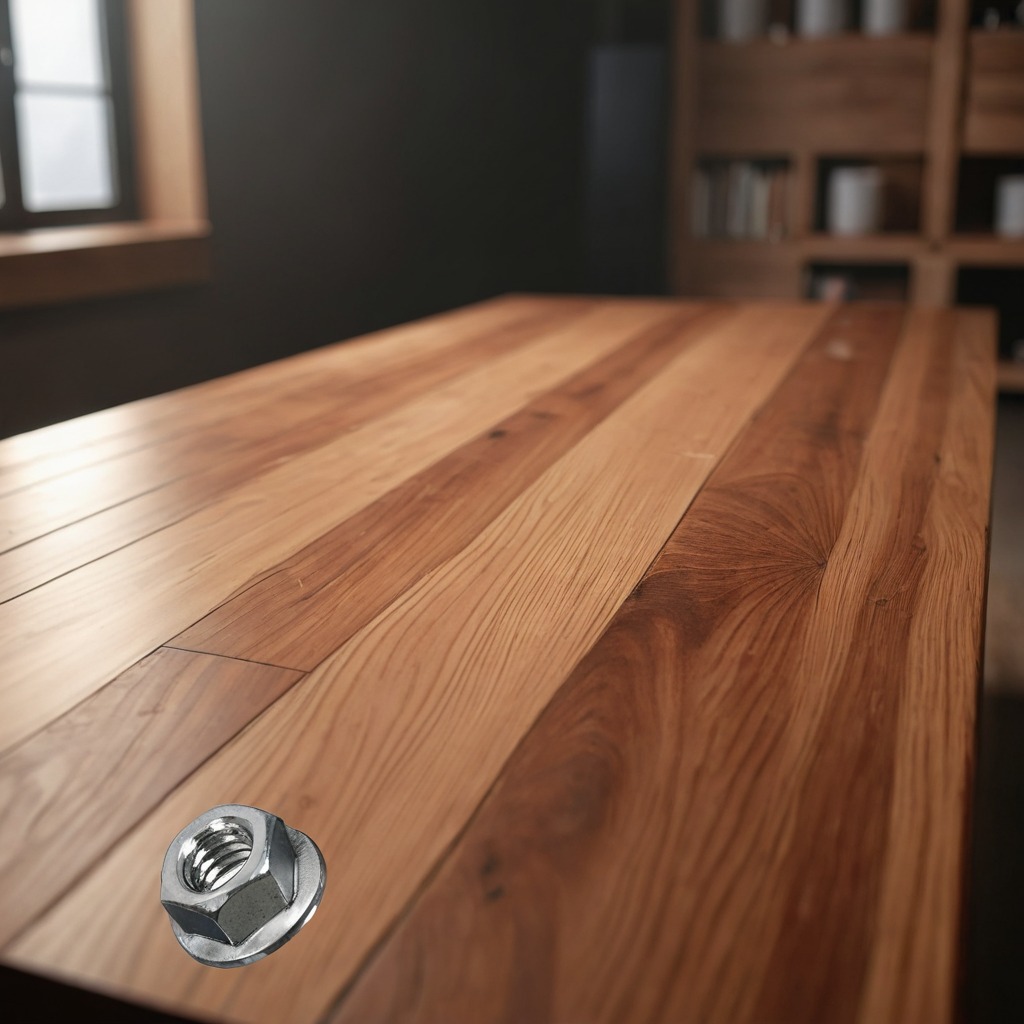
A metal nut is lying on the wooden table in a carpentry studio with rich wood textures side lighting.